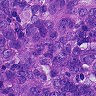
Metastatic tissue present: yes